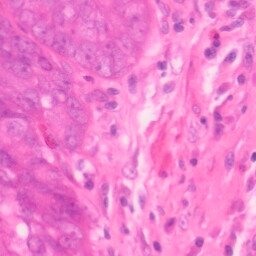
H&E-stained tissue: Colon